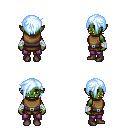
a pixel art fantasy rpg character, female body template, orc, green skin, leather chest armor, magenta pants, white cyan pixie cut hairstyle, white cloth bandages, maroon shoes, four views (front, back, left, right), 2x2 character sprite sheet, small pixel art, hard edges, no anti-aliasing